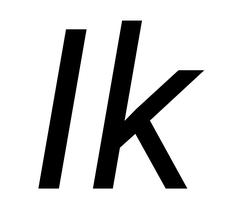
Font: Roboto-Italic_Italic